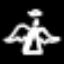
Label: angel